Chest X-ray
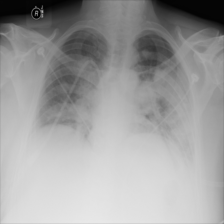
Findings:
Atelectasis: negative
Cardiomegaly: negative
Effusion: negative
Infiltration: negative
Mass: positive
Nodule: positive
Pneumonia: negative
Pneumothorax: negative
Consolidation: negative
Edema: negative
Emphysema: negative
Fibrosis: negative
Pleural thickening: negative
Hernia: negative